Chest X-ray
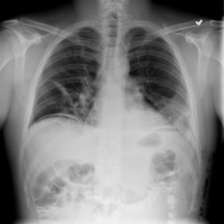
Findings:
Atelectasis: positive
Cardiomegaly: negative
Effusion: negative
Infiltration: positive
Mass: negative
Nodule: negative
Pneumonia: positive
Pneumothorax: negative
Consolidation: negative
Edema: negative
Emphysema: negative
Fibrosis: negative
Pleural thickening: negative
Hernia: negative